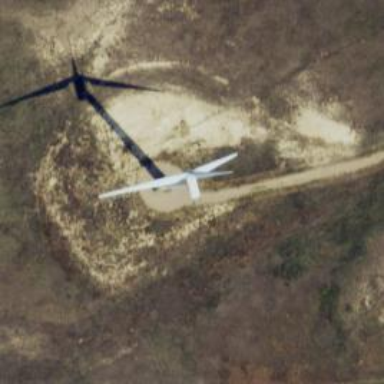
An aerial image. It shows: Wind generator powered by wind turbine.